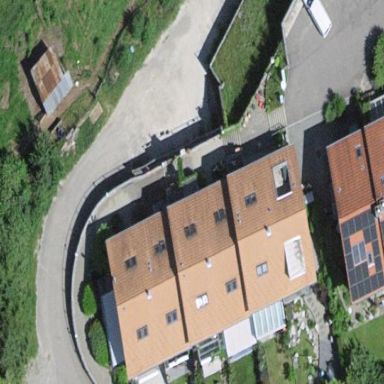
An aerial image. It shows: View of roof of building.